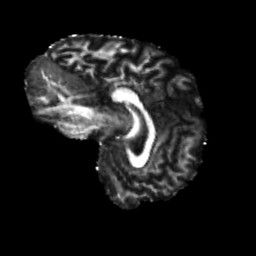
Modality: FA
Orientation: sagittal
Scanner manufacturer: siemens
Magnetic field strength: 3 T
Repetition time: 4 s
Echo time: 0.0594 s